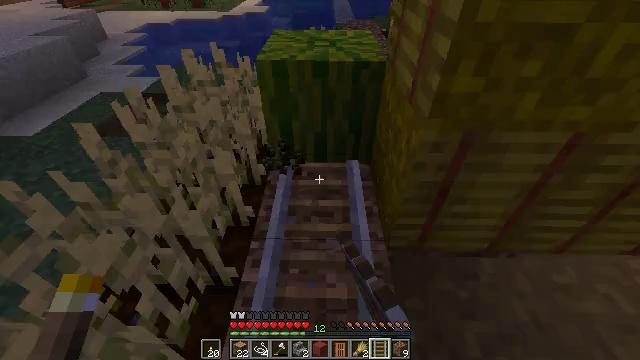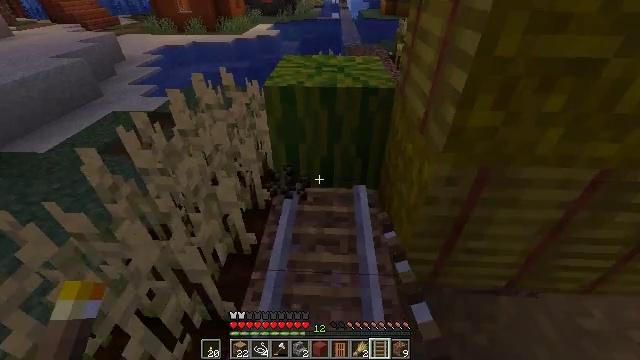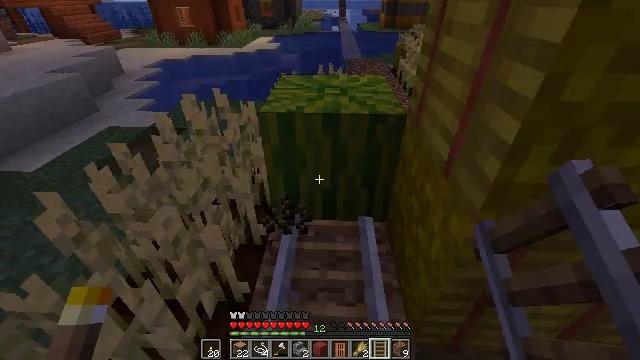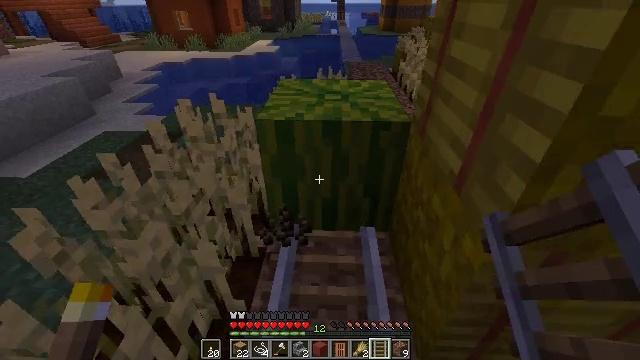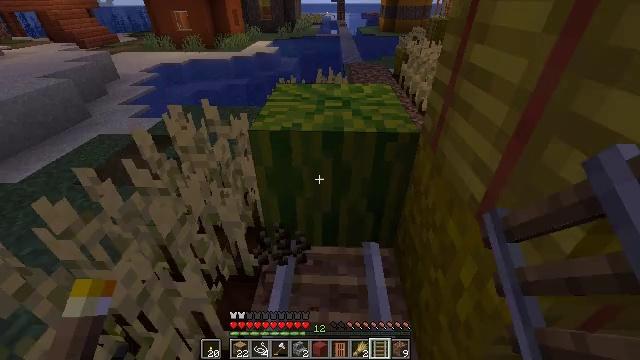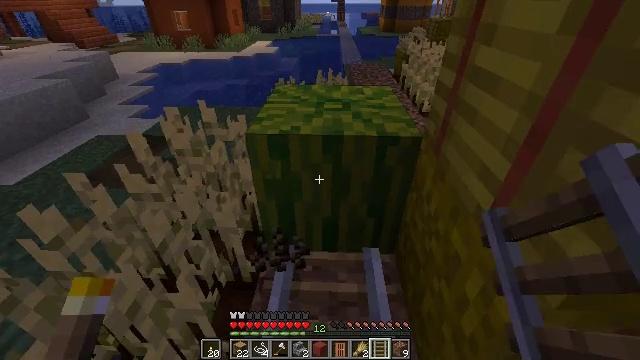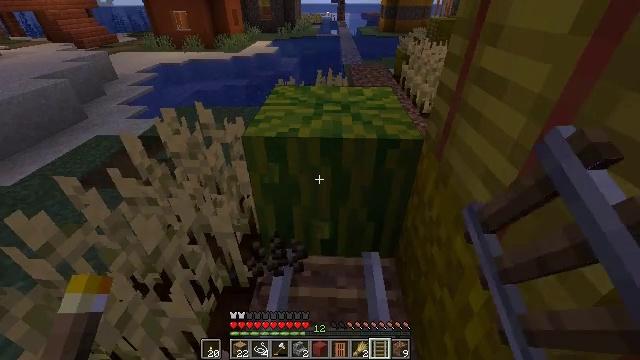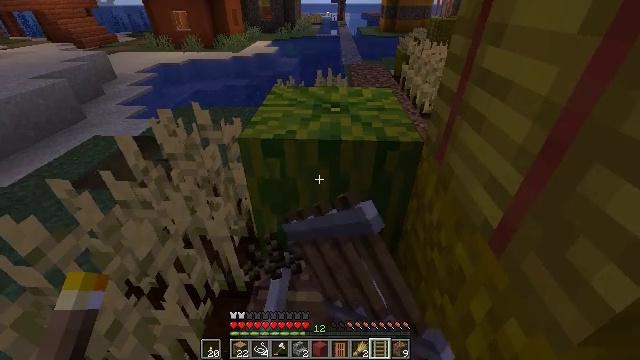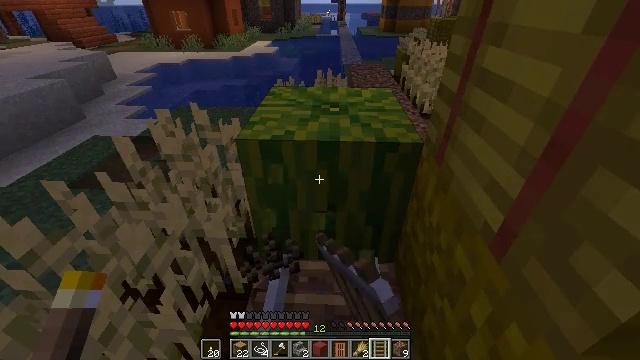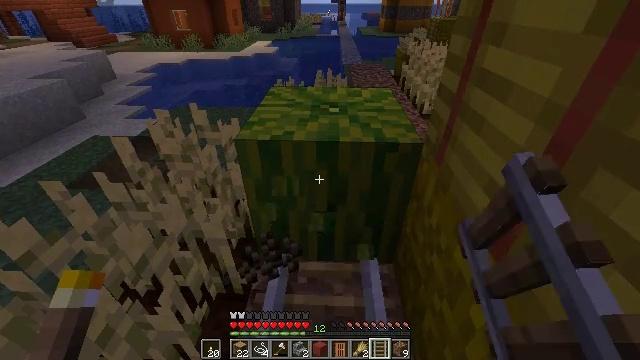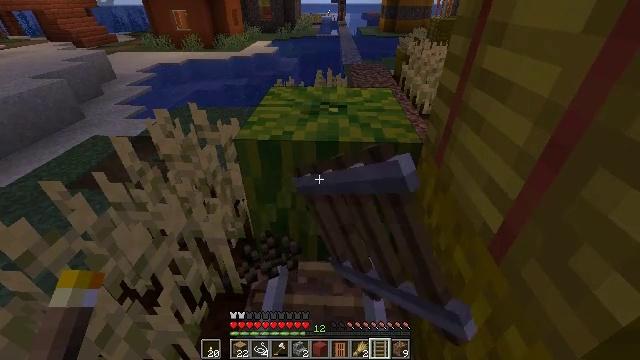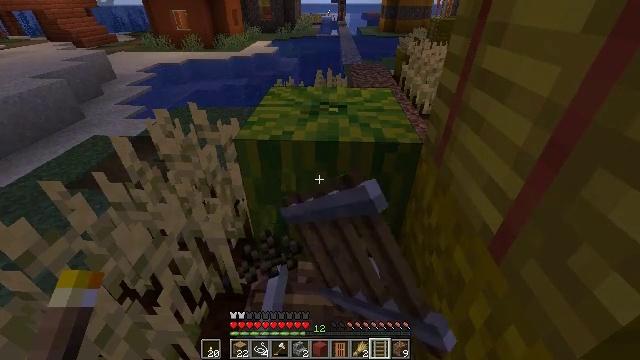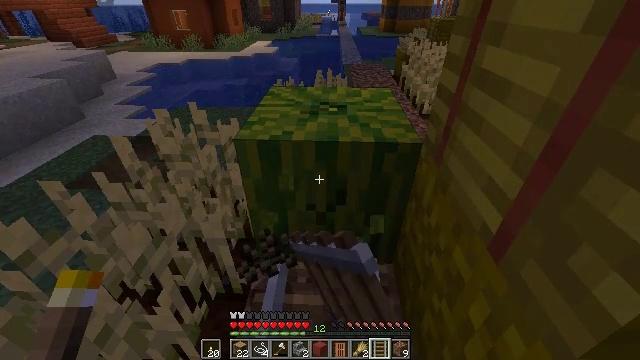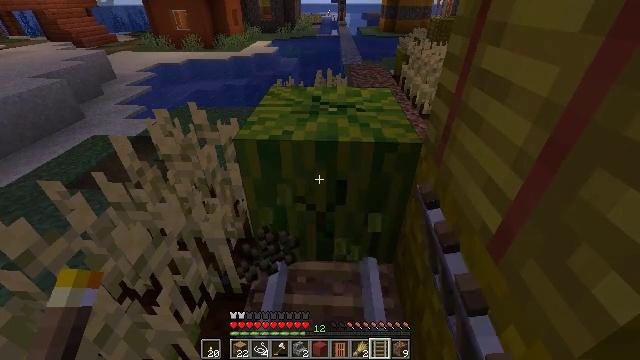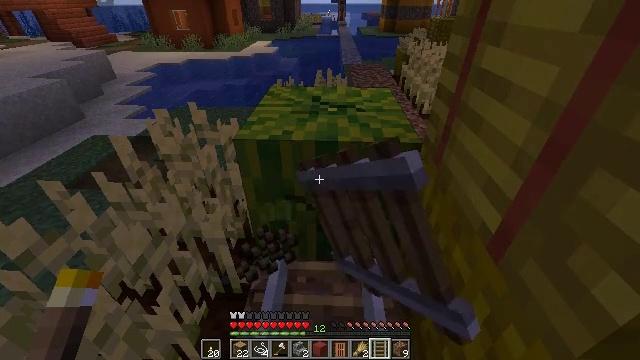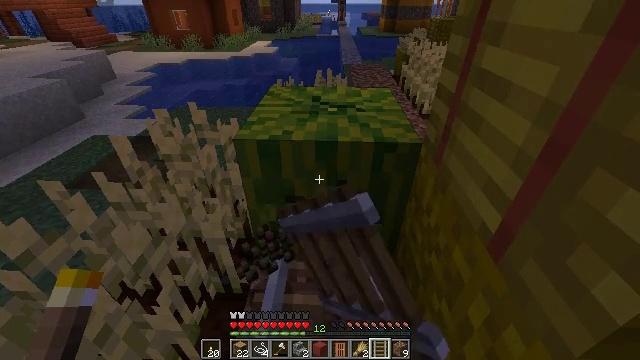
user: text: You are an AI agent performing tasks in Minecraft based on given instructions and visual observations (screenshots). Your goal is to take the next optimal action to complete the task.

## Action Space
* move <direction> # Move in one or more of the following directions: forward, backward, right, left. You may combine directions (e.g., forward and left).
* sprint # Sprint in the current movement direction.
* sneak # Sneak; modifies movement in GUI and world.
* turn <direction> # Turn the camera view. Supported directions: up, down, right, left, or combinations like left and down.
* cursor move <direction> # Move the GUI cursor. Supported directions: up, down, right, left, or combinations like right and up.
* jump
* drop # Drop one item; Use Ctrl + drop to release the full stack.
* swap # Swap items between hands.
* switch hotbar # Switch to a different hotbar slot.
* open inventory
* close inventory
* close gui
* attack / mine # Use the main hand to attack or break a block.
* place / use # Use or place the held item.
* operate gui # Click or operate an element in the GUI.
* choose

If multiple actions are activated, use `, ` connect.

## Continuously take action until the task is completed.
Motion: motion action
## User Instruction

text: Use right equipment to gather melon.
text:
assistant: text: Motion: move forward, turn left and up
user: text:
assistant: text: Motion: move forward, turn up
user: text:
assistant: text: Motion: move forward
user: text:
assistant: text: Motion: no_op
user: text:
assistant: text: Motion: attack / mine
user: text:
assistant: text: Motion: attack / mine
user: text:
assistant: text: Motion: attack / mine
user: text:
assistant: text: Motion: attack / mine
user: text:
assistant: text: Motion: attack / mine
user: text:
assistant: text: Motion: attack / mine
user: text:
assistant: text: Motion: attack / mine
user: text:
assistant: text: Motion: attack / mine
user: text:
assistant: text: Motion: attack / mine
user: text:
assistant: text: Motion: attack / mine
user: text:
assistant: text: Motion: attack / mine
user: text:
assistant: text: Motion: attack / mine
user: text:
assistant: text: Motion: attack / mine
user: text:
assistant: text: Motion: attack / mine
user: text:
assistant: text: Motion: attack / mine
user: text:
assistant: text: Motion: attack / mine
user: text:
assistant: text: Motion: attack / mine
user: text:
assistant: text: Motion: attack / mine
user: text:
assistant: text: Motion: attack / mine
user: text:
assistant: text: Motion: attack / mine
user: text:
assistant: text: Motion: attack / mine
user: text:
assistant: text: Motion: attack / mine
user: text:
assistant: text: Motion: attack / mine
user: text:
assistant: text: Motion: attack / mine
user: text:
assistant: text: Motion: attack / mine
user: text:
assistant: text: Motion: attack / mine